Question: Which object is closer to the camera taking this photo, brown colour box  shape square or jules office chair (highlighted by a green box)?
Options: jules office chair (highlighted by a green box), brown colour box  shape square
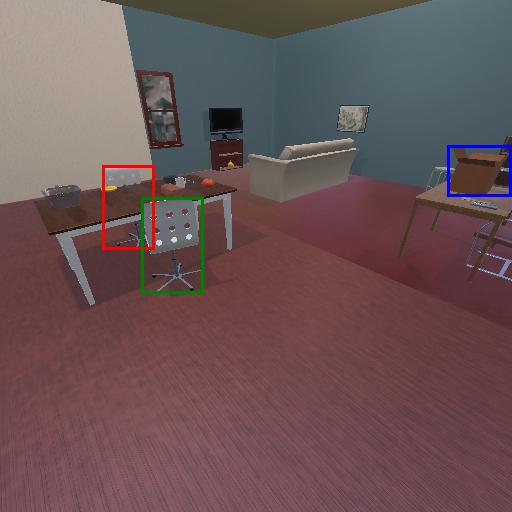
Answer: jules office chair (highlighted by a green box)